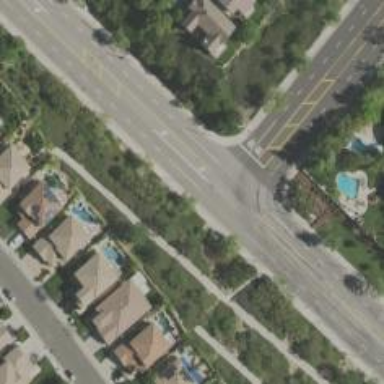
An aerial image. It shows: Marked road crossing.